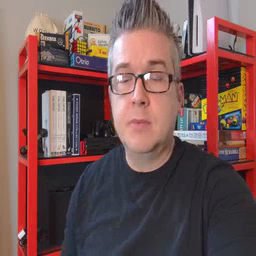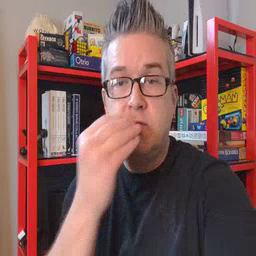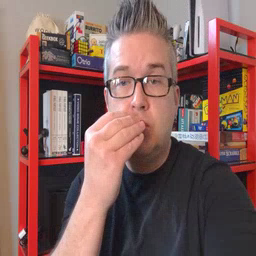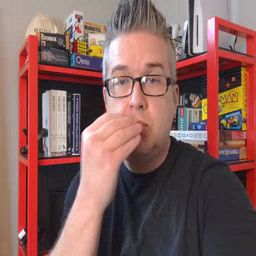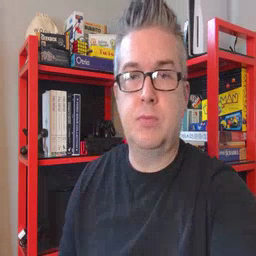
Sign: food